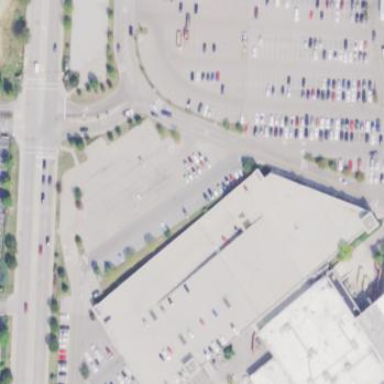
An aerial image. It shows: Multi-storey parking building.